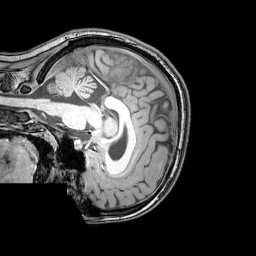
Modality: T1w
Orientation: sagittal
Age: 24
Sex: female
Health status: healthy
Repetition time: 0.081 s
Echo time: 0.037 s